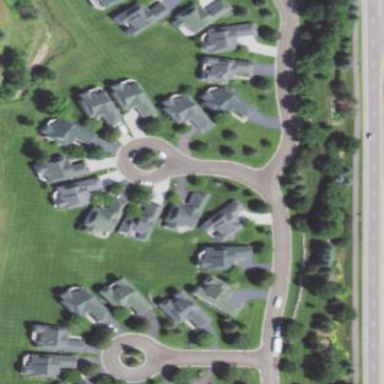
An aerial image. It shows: Residential area consisting of single-family homes.